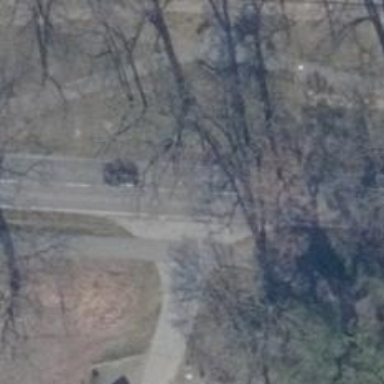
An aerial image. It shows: Secondary road with separate asphalt sidewalk.